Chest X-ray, AP view. Patient: 51 years old, sex M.
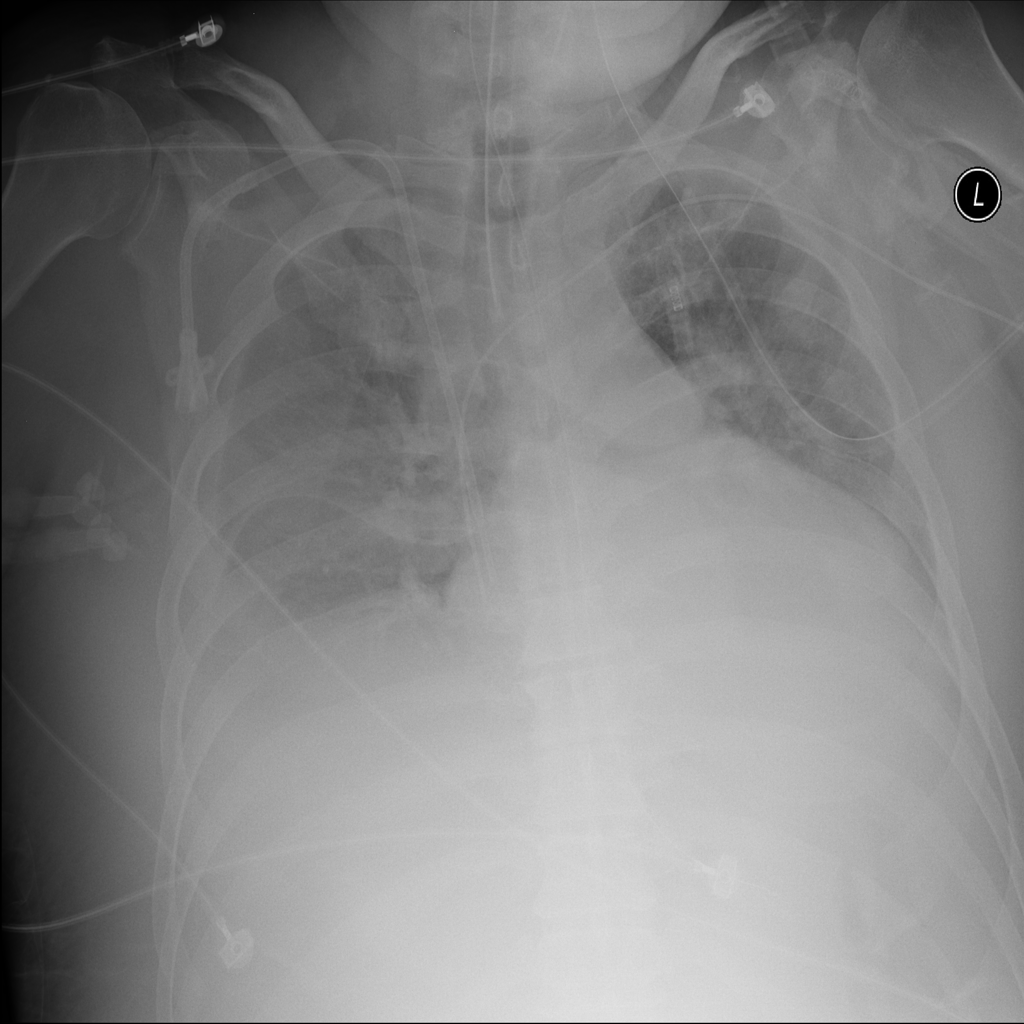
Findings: Cardiomegaly, Effusion